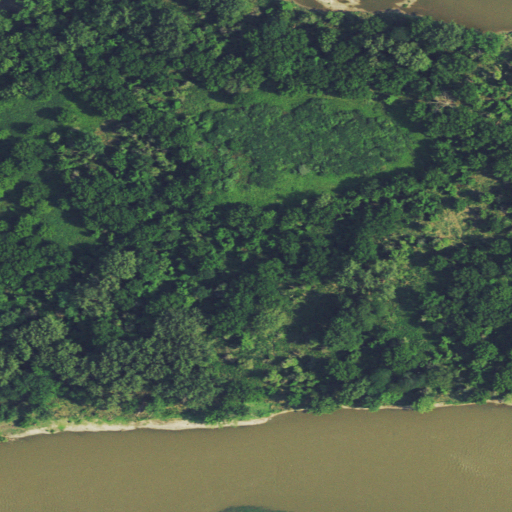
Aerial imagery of island in Ohio named Blue Grass Island containing deciduous forest, open water, and herbaceous wetlands